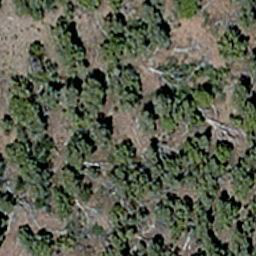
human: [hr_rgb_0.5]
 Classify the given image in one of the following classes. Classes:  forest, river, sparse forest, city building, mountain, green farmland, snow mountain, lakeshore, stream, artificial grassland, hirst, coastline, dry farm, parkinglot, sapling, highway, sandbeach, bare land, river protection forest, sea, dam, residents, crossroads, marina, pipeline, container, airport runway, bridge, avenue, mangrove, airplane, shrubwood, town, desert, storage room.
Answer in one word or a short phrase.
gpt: sparse forest